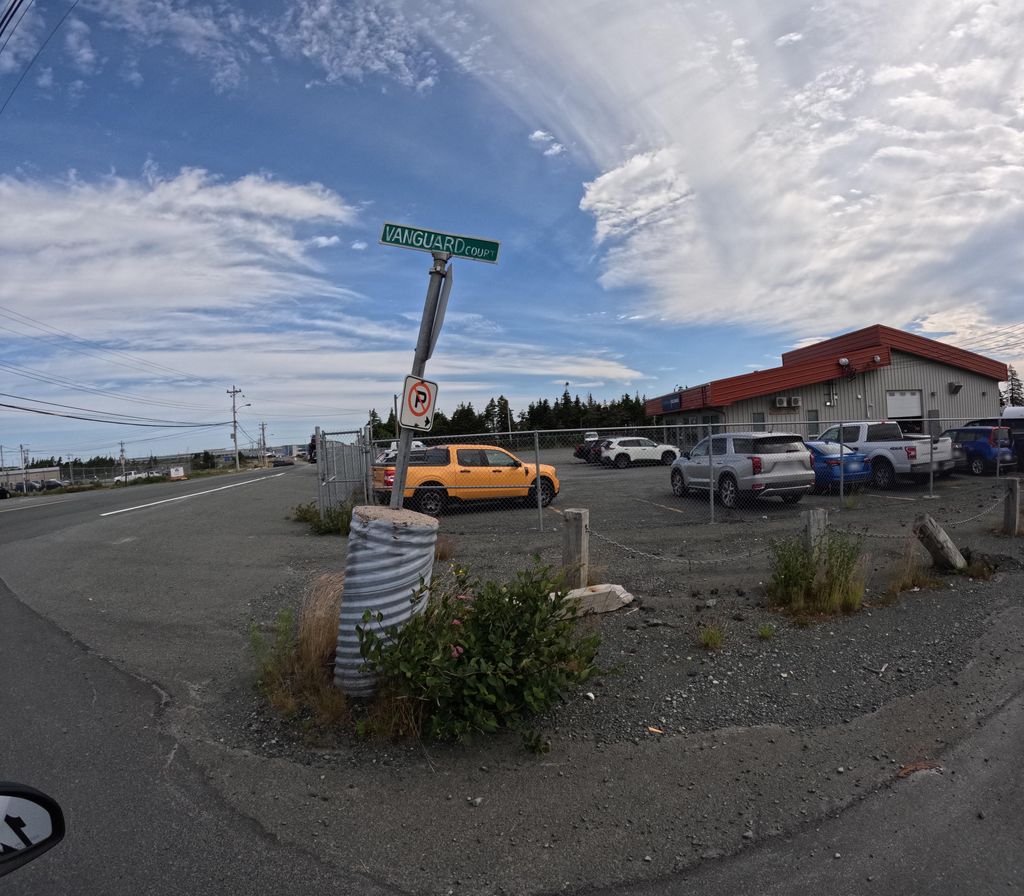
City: st_johns